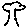
Label: tree